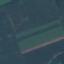
Land use / land cover: AnnualCrop